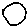
Label: circle